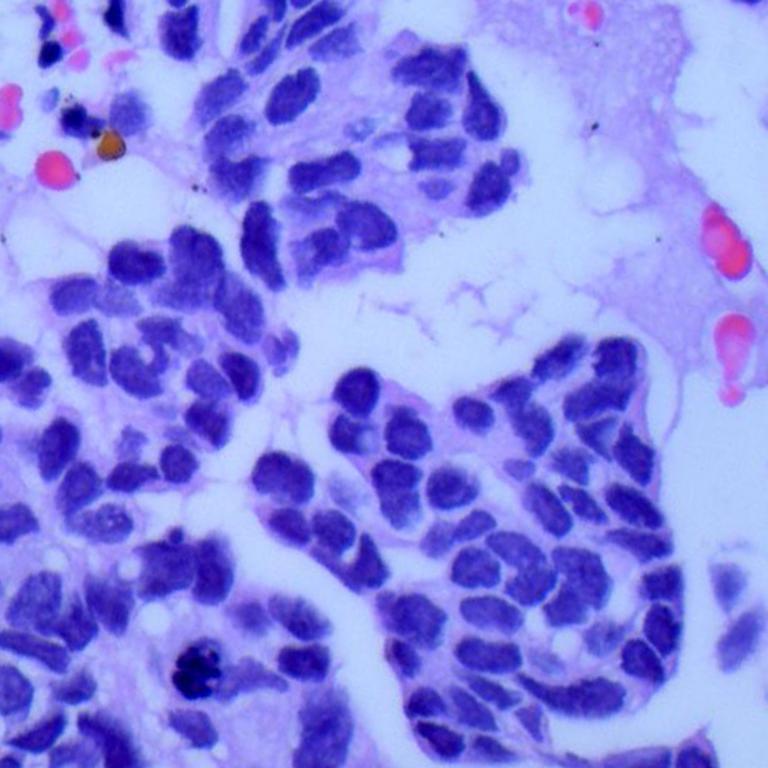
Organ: lung
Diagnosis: adenocarcinomas